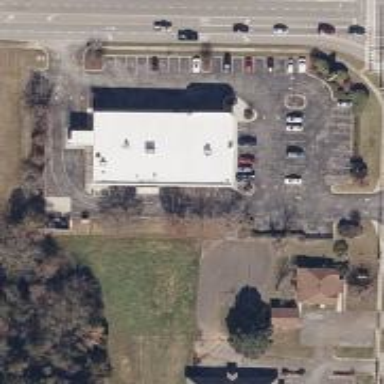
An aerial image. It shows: Pharmacy providing healthcare services.